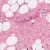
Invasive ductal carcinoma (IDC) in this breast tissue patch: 0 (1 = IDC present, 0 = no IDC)